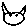
Label: cat